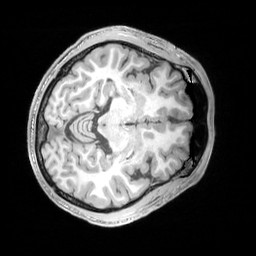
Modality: T1w
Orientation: axial
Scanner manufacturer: siemens
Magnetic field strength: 3 T
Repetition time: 2.53 s
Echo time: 0.00326 s